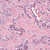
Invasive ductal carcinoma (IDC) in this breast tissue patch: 1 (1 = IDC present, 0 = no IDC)